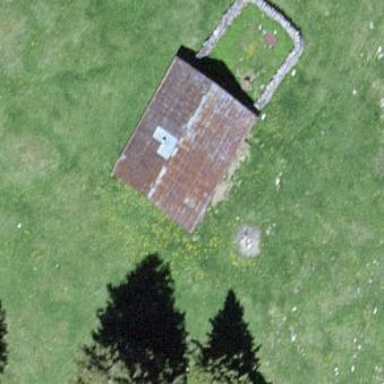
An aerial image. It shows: Weather shelter building with wall.